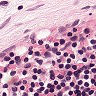
Metastatic tissue present: no